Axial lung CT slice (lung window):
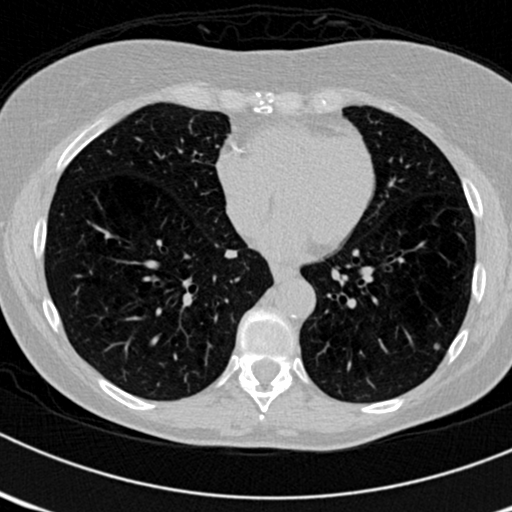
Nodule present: yes
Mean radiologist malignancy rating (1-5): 3